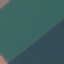
Land use / land cover: AnnualCrop